Current action and preconditions to check: trajectory_clear

Your task: For each precondition in the list above, predict whether it will hold at this action.

Consider the current scene as observed from the mobile robot's camera, and analyze the predicted future states of all dynamic agents (e.g., people, animals, vehicles, or any moving entities) within the NEXT SECOND.

IMPORTANT: Only answer "very likely" if you are absolutely certain—based on strong, clear evidence—that a dynamic agent will violate the precondition in the predicted future state. Do NOT answer "very likely" for unlikely, ambiguous, or low-probability risks.

Ask yourself for each precondition: Is there a high probability, with clear and convincing evidence, that the predicted future states of any dynamic agent will interfere with the predicted future state of the currently executing action within the NEXT SECOND, causing that precondition to fail?

Assess the risk level based on these predictions. Use "likely" or "very likely" if motions create a clear risk of interference.

Use "neutral" or "improbable" if agents are nearby but their predicted paths are clearly diverging or non-conflicting.

Failure Risk Categories: "very improbable", "improbable", "neutral", "likely", "very likely"

Answer Format: Output ONLY the probability_of_failure value from these categories: "very improbable", "improbable", "neutral", "likely", "very likely"

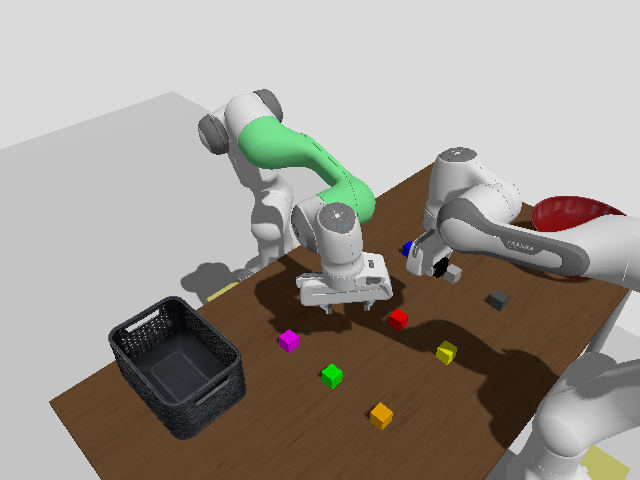

Answer: improbable